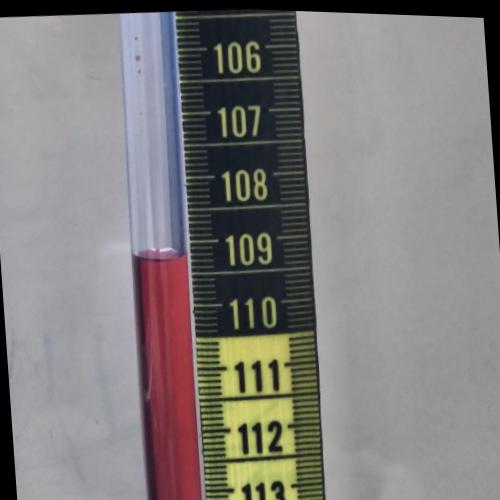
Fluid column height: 109.2 cm